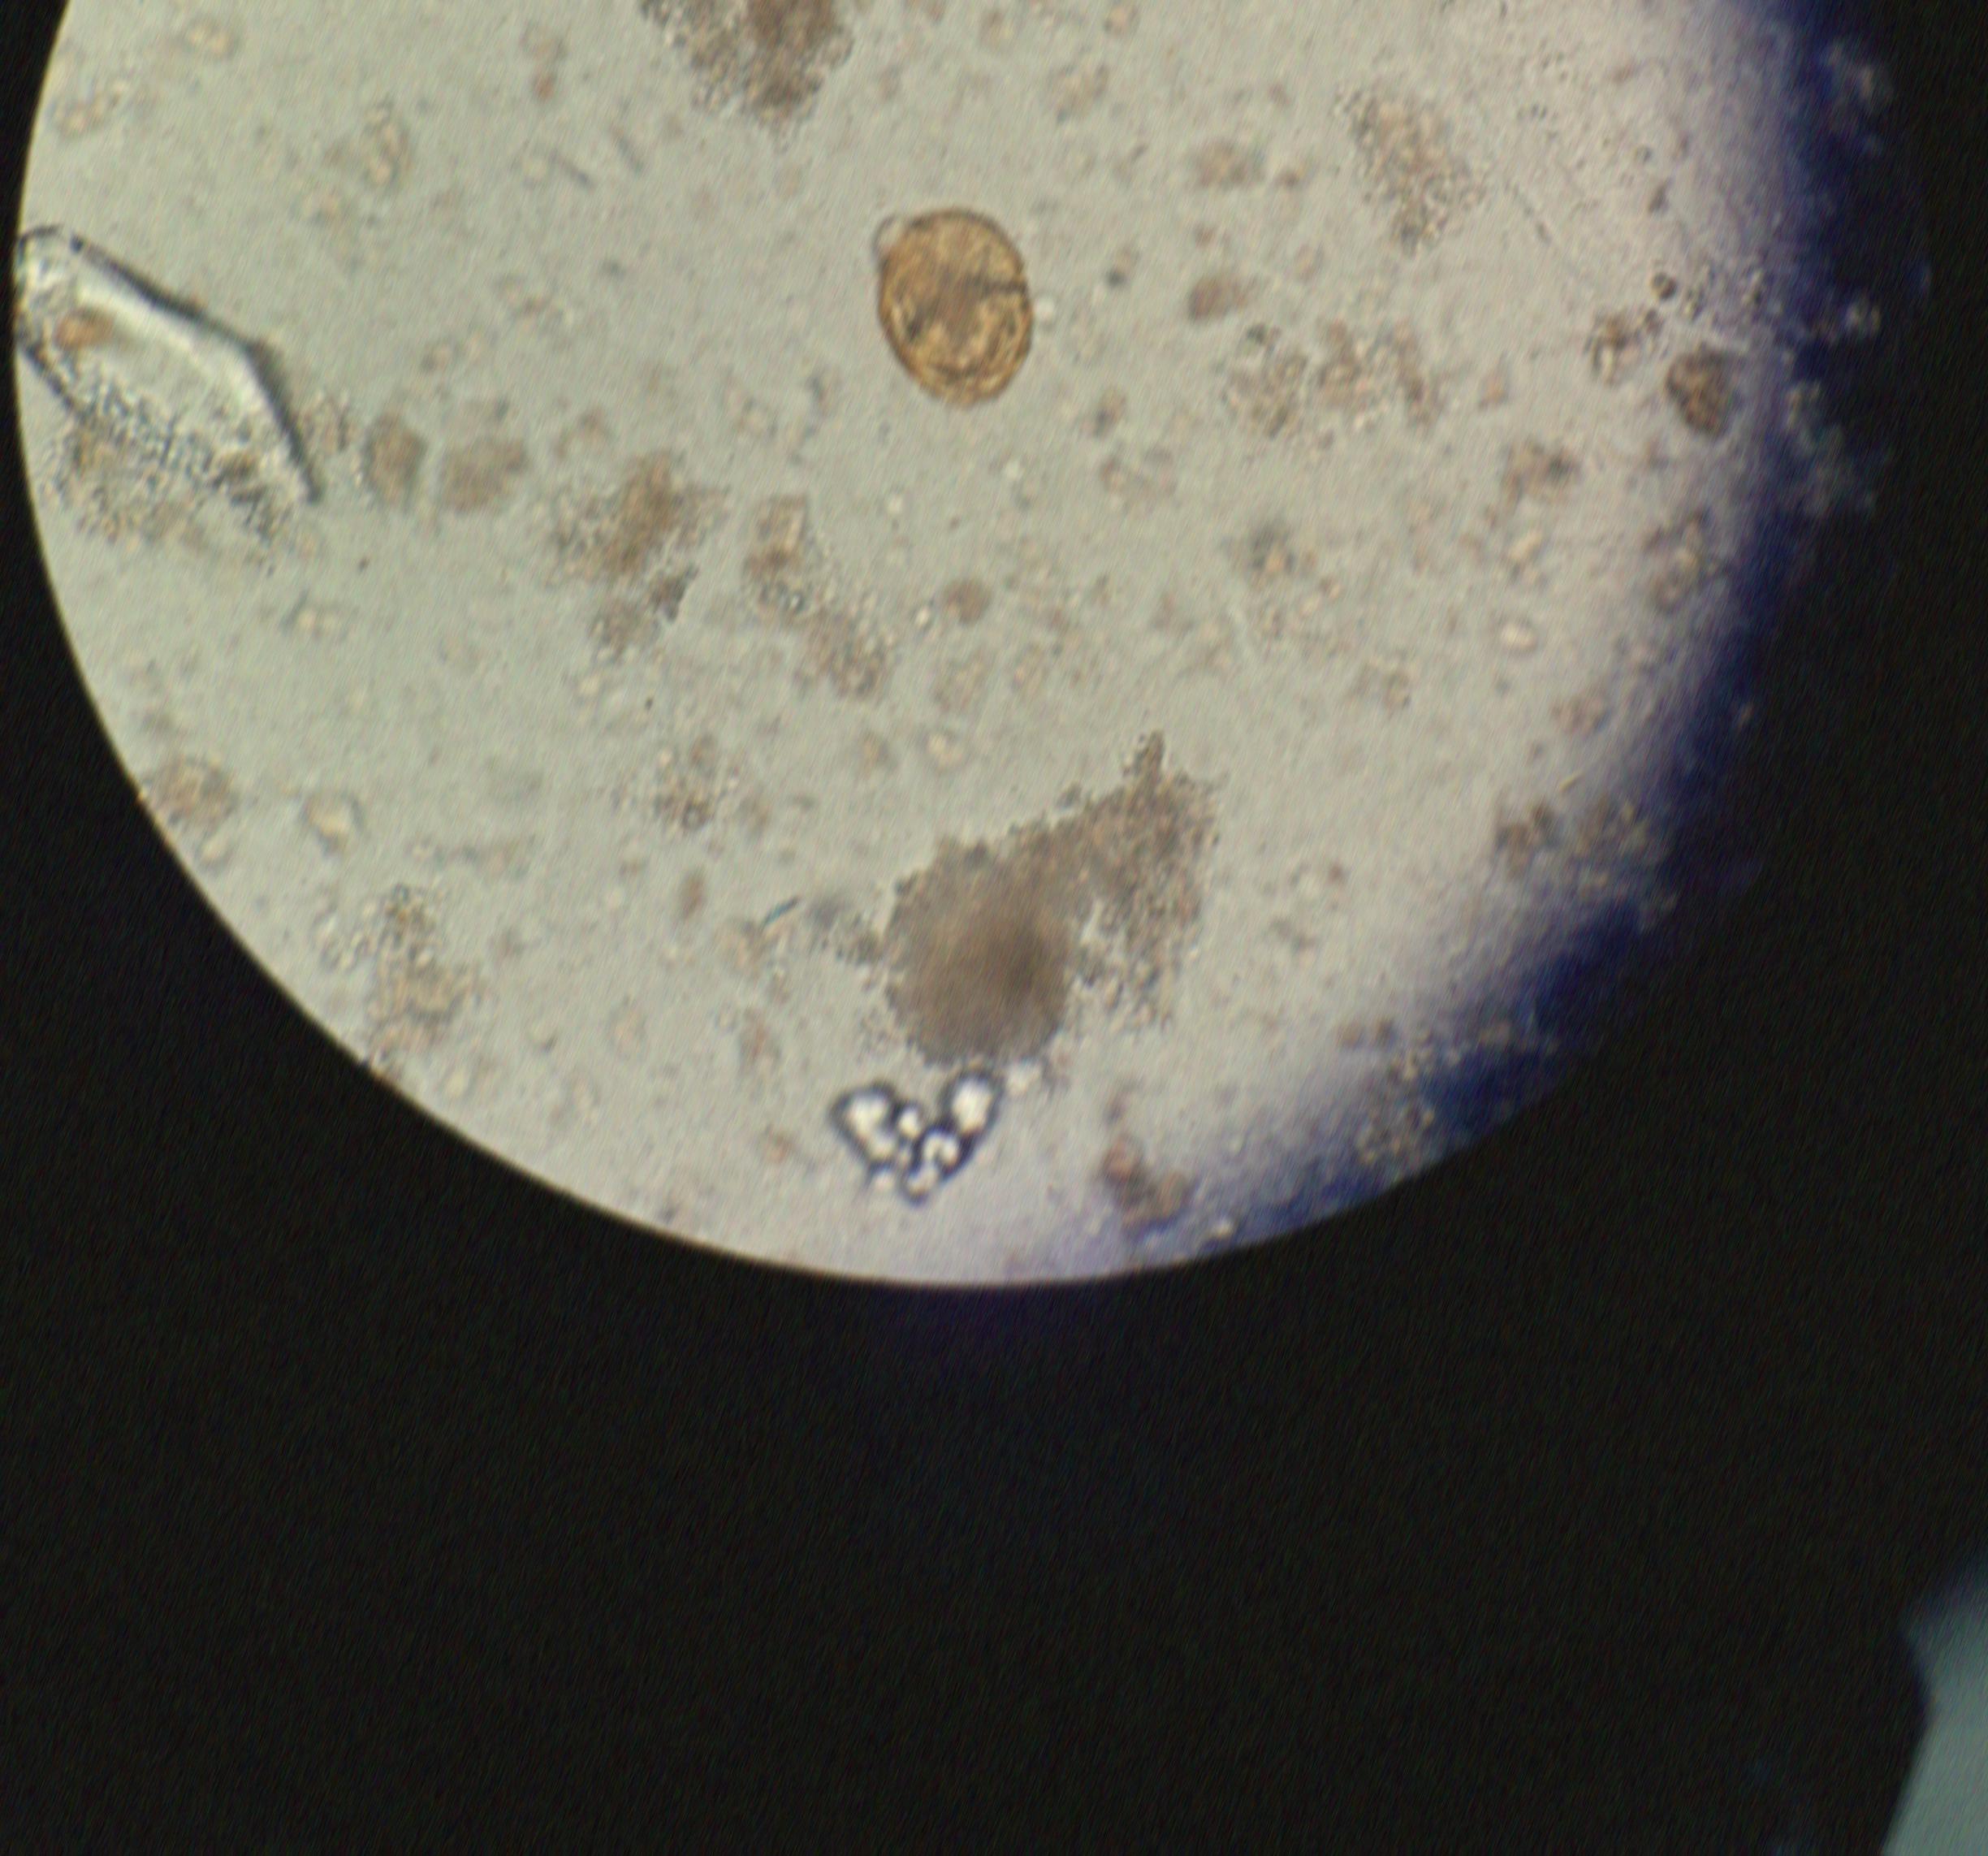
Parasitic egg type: Ascaris lumbricoides